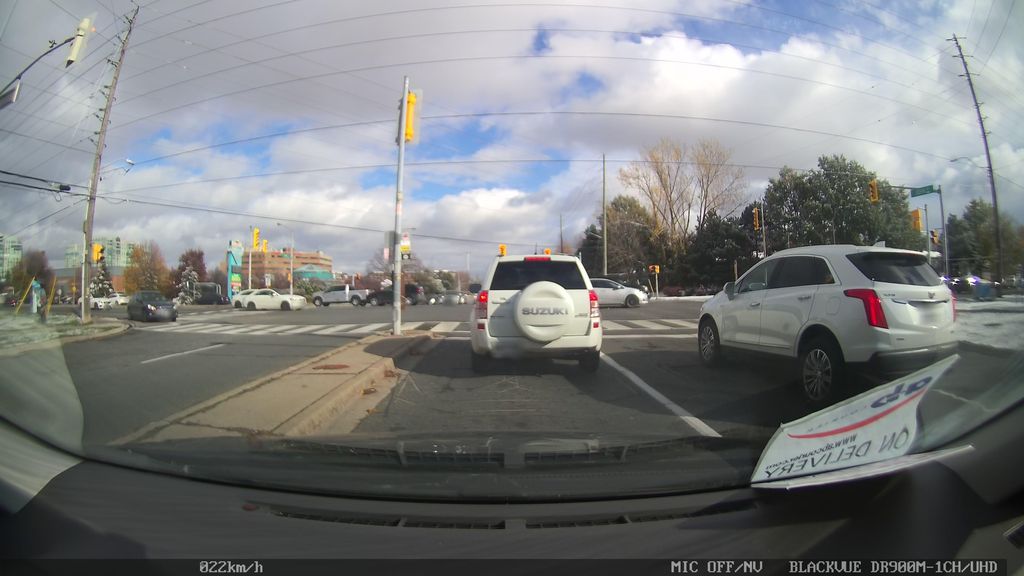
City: toronto